Field crop: tomato
Growth stage: 2
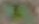
Species: solanum